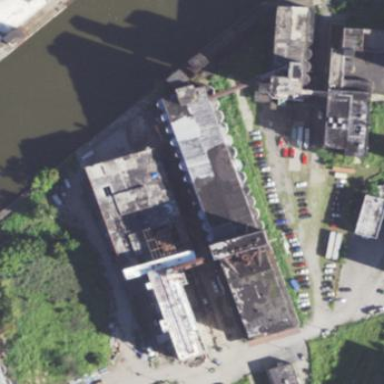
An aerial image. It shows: Industrial building with historic significance.